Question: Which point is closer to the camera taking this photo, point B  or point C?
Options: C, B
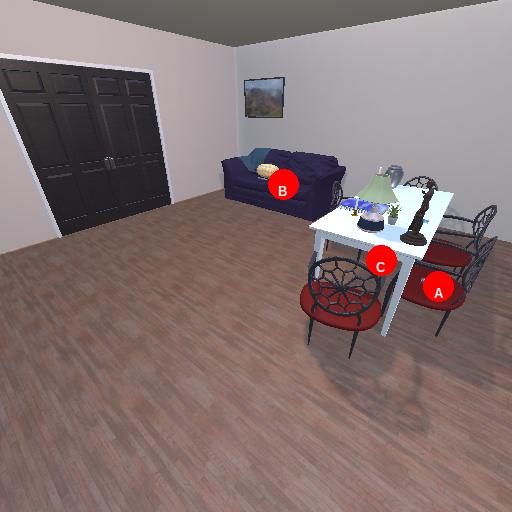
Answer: C